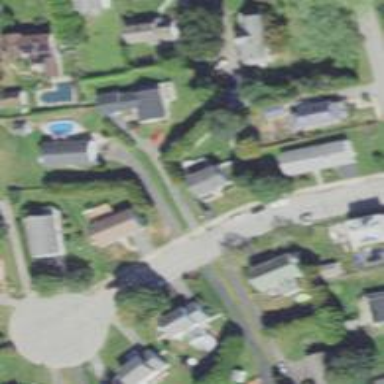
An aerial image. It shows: Residential driveway designated as service road.